Aerial crown-view tile of a tropical tree (Barro Colorado Island, Panama), acquired 20250915:
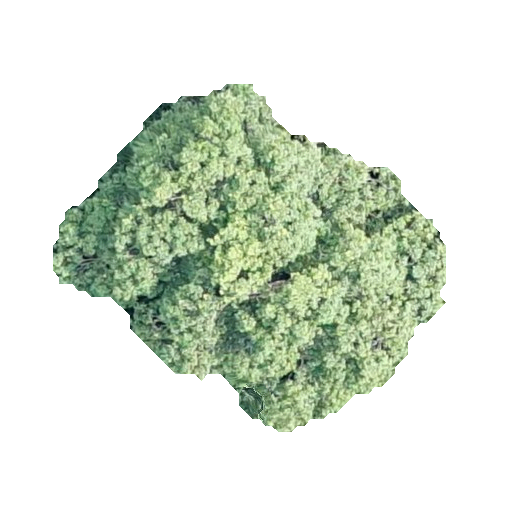
Species: Aspidosperma desmanthum
GBIF accepted scientific name: Aspidosperma desmanthum
Crown area: 121.265 m²